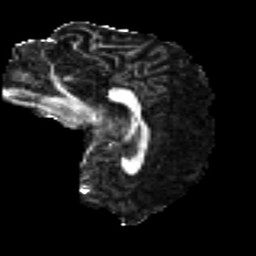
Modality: FA
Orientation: sagittal
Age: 46
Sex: male
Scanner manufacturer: ge
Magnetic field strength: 3 T
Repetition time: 7.8 s
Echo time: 0.061 s